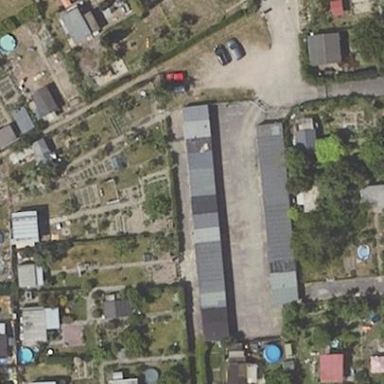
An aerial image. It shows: Area designated for garages.